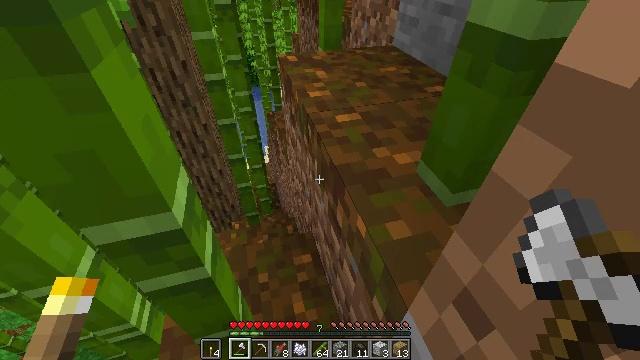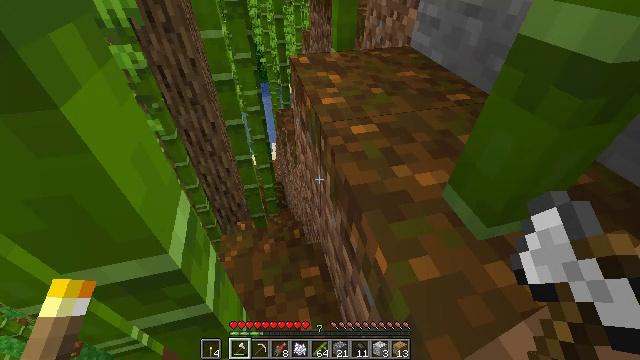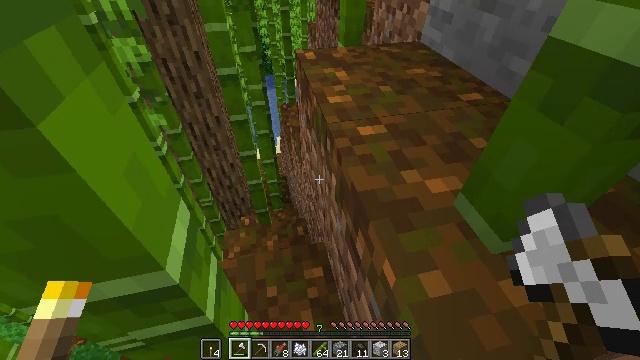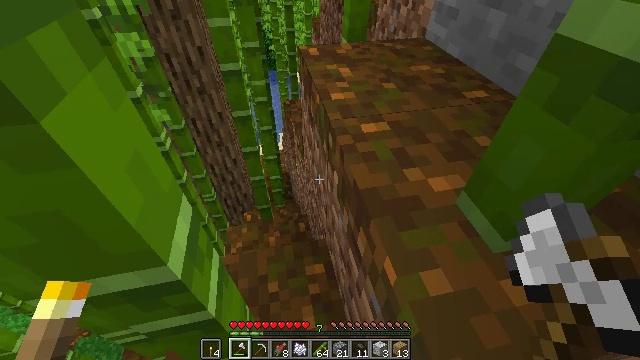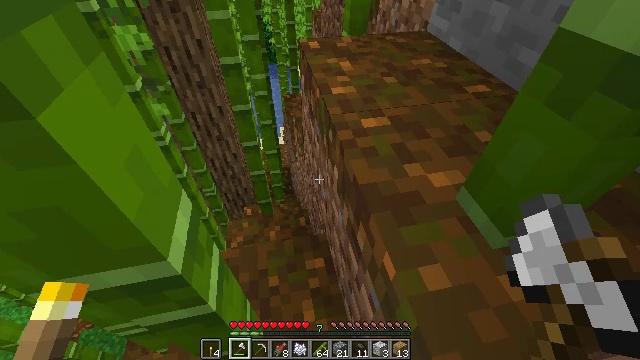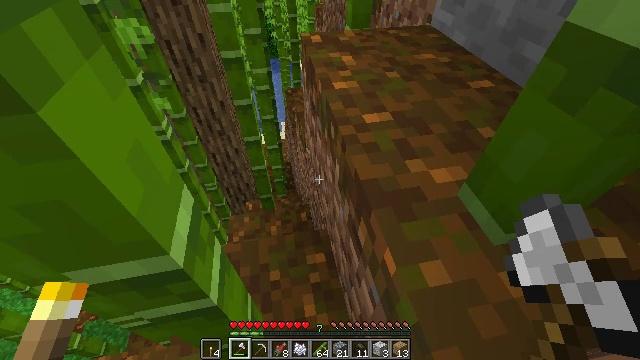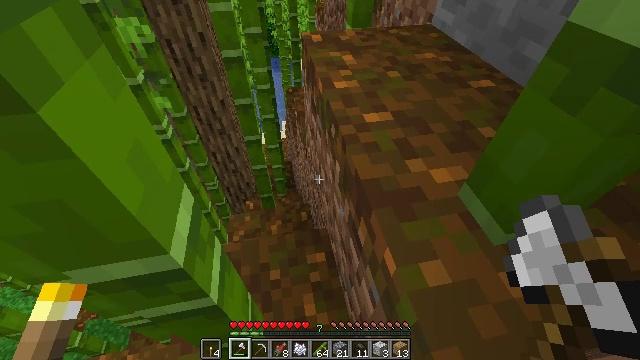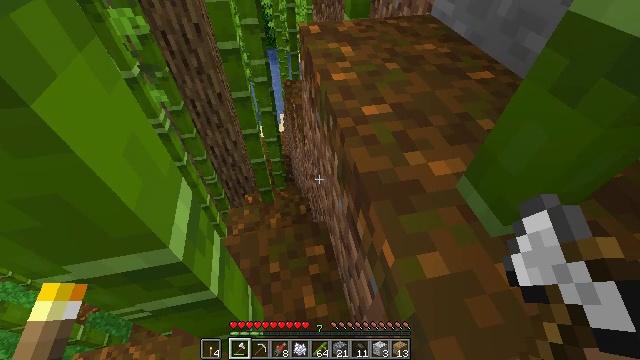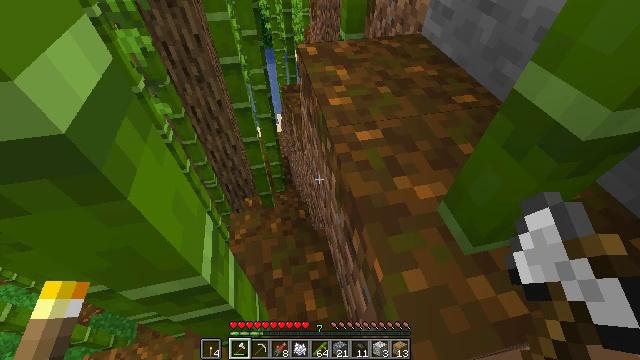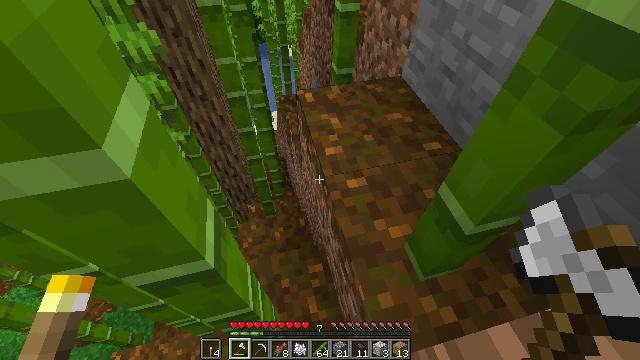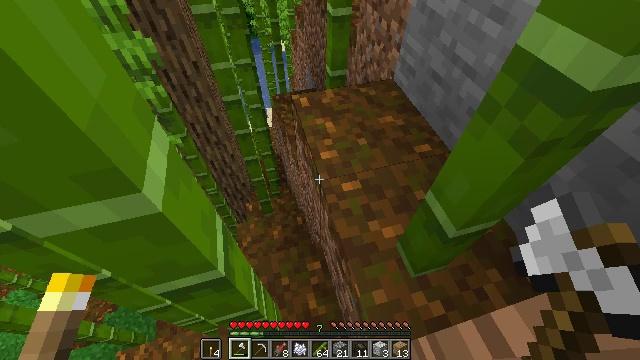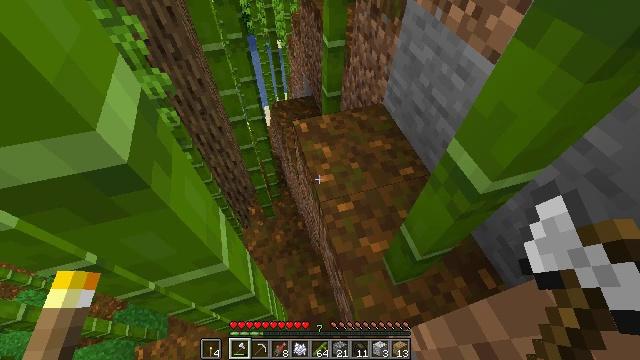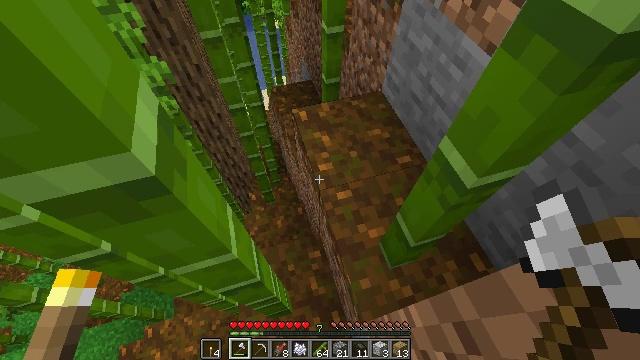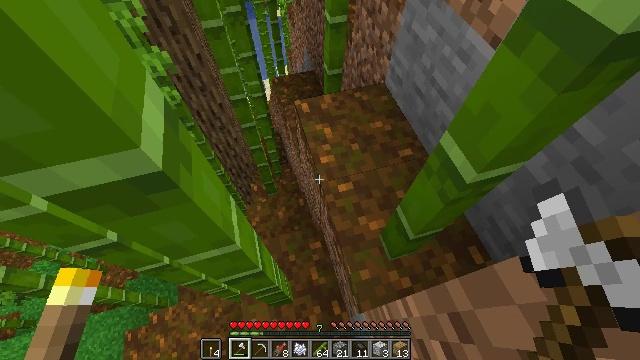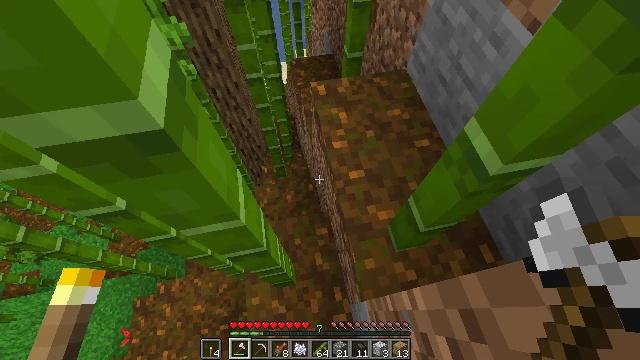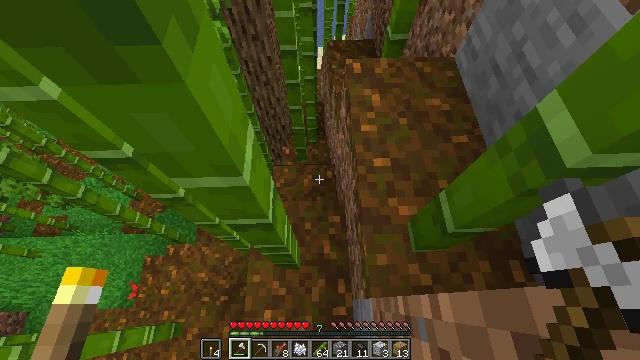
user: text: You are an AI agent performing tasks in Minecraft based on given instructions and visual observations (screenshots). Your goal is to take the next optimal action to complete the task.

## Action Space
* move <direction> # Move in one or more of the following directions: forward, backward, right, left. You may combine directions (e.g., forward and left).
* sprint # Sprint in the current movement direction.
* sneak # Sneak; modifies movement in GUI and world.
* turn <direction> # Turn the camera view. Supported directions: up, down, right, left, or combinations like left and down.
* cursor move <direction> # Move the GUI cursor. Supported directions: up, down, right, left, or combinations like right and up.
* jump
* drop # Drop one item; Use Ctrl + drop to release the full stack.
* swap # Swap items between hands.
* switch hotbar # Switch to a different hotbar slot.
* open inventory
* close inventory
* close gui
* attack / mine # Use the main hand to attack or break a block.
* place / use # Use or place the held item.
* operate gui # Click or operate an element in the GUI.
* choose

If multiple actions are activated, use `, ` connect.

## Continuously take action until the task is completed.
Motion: motion action
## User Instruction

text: Harvest bamboo from the farm.
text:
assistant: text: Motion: move forward, turn left
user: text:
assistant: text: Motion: move forward, turn left and down
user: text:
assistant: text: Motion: move forward
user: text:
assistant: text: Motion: move forward, turn down
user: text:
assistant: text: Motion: move forward, turn down
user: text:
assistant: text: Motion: move forward
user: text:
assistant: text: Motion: move forward, turn down
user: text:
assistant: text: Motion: move forward, jump
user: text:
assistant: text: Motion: move forward, turn right and down, jump
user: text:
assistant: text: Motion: move forward, turn right and down, jump
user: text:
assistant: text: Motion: move forward, turn down, jump
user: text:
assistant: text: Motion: move forward, turn down, jump
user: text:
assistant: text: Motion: move forward, turn down
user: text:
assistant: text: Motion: move forward, turn left and down
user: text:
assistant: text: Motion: move forward, turn left and down
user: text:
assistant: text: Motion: turn left
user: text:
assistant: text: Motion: turn left and down
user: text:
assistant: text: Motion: turn left and down
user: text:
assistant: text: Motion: turn left
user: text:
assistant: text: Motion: turn left and up, attack / mine
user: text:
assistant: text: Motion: turn left and up, attack / mine
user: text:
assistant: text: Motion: attack / mine
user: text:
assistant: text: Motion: turn left, attack / mine
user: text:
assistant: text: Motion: turn left and down, attack / mine
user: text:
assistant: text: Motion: turn down, attack / mine
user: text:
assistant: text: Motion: attack / mine
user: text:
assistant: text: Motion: attack / mine
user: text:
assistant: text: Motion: attack / mine
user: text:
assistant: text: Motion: attack / mine
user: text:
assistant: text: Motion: attack / mine